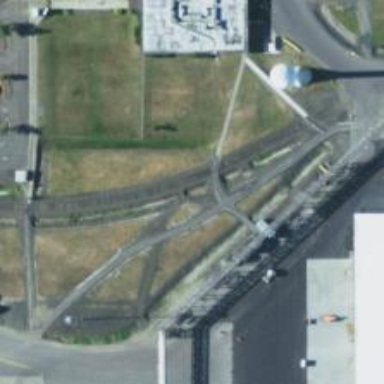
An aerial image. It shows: Railway crossing.